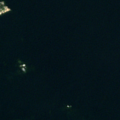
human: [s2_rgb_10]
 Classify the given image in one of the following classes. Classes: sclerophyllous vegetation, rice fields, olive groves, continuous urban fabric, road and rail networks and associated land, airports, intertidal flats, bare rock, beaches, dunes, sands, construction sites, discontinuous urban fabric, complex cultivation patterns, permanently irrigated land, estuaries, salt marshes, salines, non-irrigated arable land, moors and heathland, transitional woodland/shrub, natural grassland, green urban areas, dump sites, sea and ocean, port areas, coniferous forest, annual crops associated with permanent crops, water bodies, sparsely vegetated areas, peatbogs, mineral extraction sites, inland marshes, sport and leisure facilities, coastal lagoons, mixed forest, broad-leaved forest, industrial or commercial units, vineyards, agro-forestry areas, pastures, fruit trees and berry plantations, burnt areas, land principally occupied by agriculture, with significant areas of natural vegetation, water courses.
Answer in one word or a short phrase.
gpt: sea and ocean